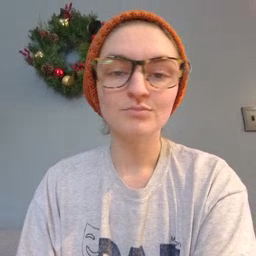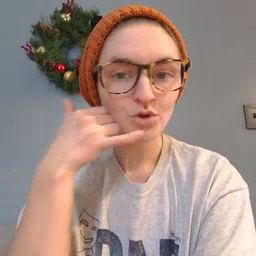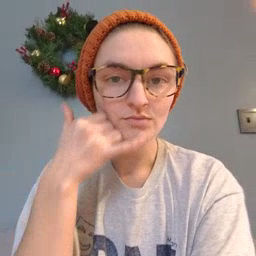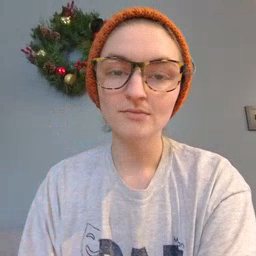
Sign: callonphone